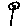
Label: flower